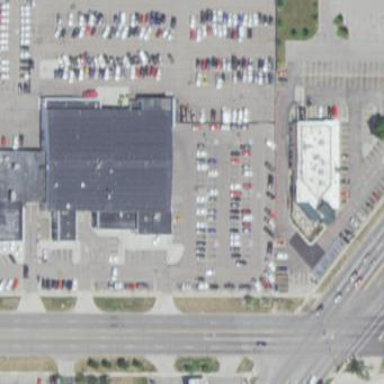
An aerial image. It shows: Car shop building.